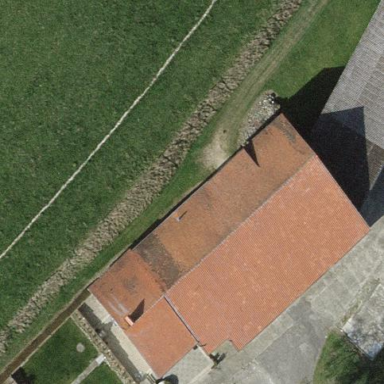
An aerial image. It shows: Farmyard area.